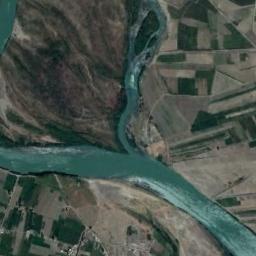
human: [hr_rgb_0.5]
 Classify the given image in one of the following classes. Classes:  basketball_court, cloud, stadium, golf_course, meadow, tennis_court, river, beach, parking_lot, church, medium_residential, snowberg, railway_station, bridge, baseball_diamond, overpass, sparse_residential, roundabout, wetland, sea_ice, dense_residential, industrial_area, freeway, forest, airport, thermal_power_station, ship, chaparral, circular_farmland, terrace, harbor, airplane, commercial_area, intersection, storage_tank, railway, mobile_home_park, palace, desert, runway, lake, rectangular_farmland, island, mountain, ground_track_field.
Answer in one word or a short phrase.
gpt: river